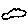
Label: cloud